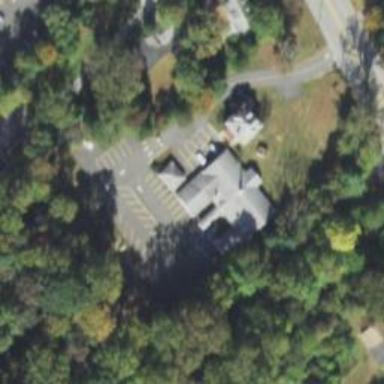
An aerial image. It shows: Kindergarten.